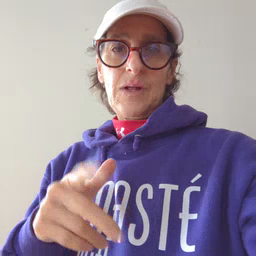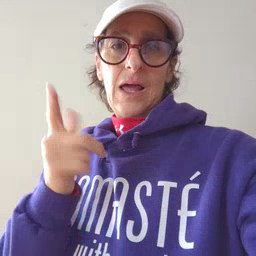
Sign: later